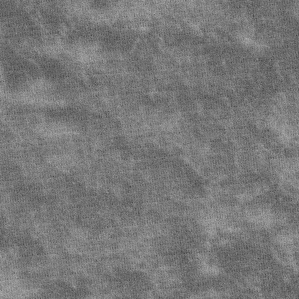
Label: frost